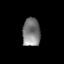
Tissue: lung
Cell type: T cells
Senescence score: 0.1863
Nuclear area (px): 487
Mean DAPI intensity: 127.967